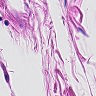
Metastatic tissue present: no